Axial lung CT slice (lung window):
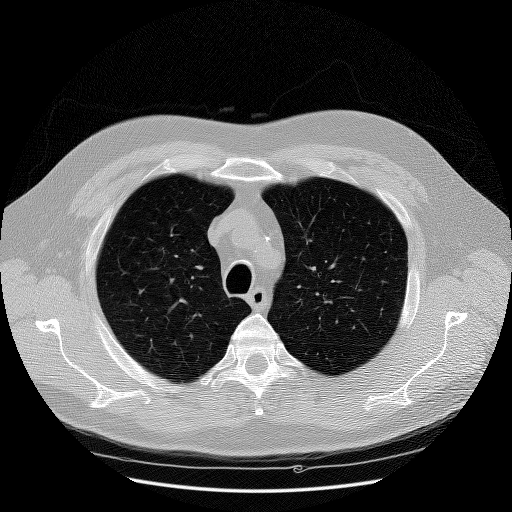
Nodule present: no